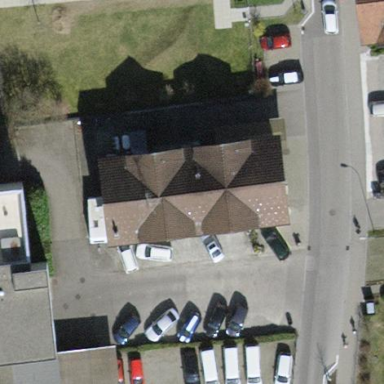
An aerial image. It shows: Cafe located in building.